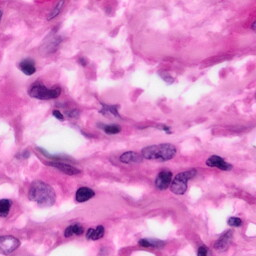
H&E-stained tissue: Pancreatic